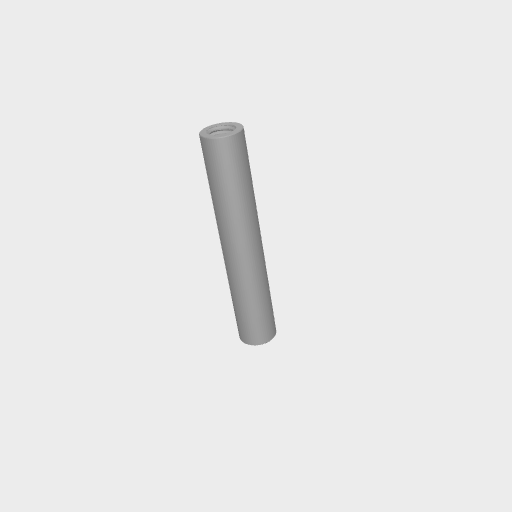
Part: Standoff6OD34